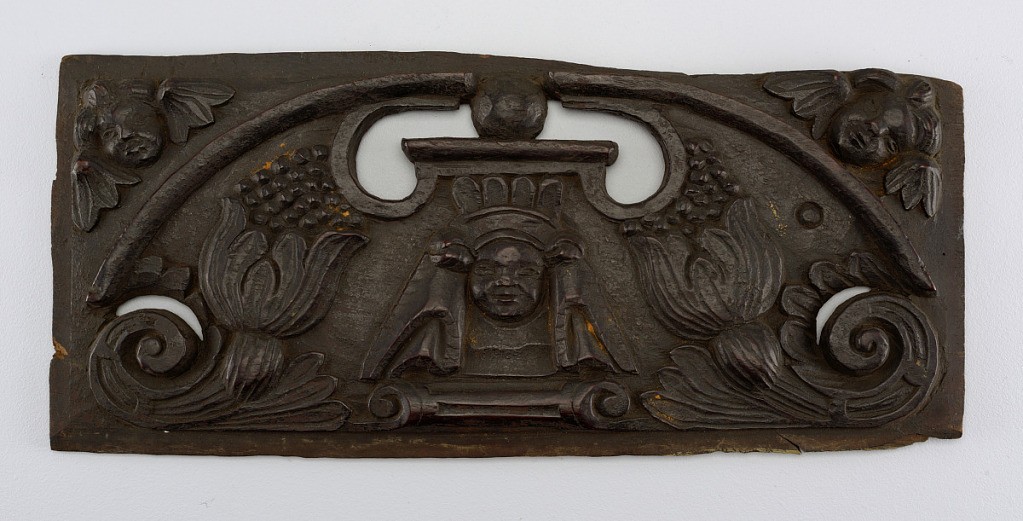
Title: Panel
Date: early 18th century
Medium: oak, carved
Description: Rectangular carved back, the top rail carved with voluted ears and a central scallop flanked by scrolls defining a hatched ground. Curved arms and arm stumps lightly carved with shells and foliated arabesques. A shell is centered in the serpentine front rail of the caned seat. Cabriole front and rear legs joined by serpentine X-stretchers, on scroll feet.